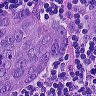
Metastatic tissue present: yes